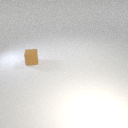
small brown rubber cube